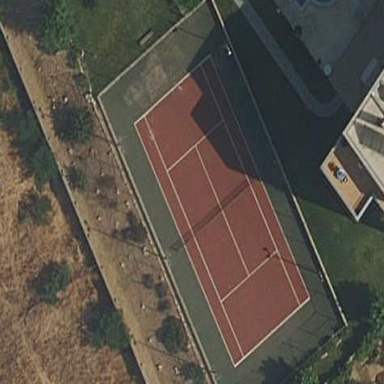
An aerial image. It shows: Tennis court in leisure pitch.